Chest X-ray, PA view. Patient: 63 years old, sex M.
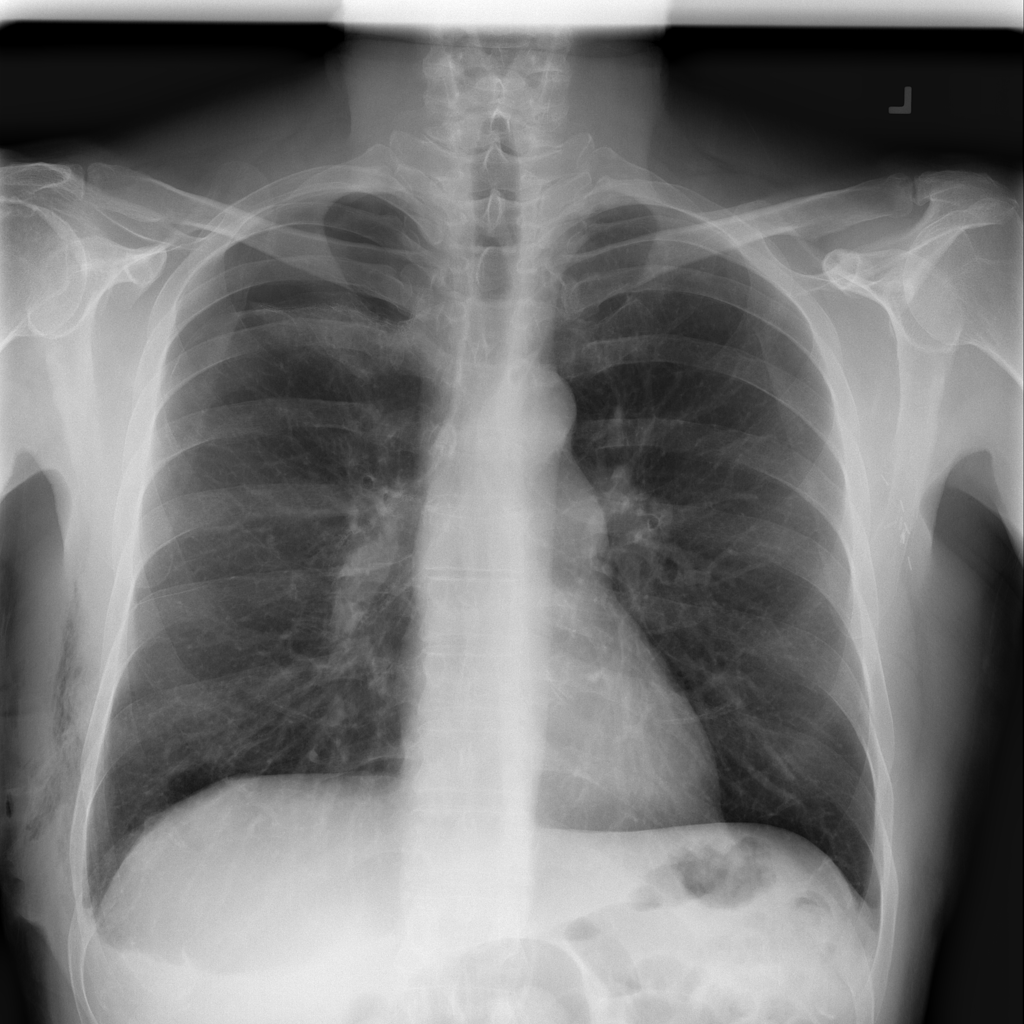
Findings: No Finding